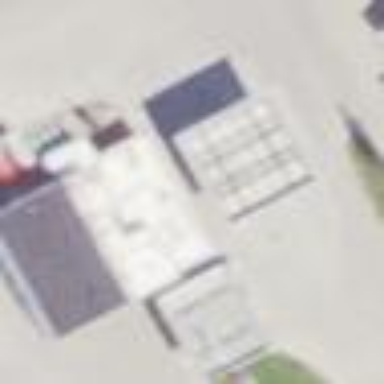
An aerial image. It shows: Fuel station.